Aerial crown-view tile of a tropical tree (Barro Colorado Island, Panama), acquired 20240813:
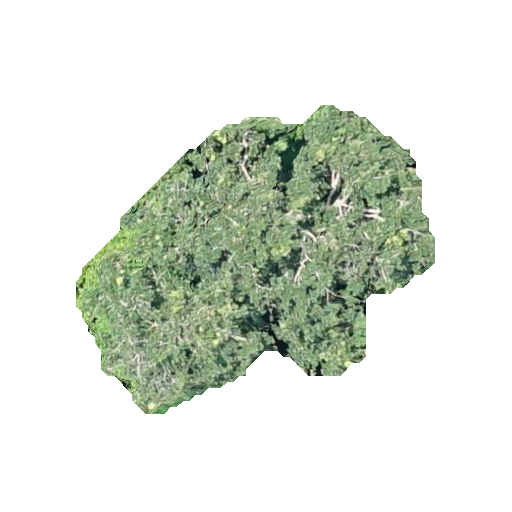
Species: Pachira sessilis
GBIF accepted scientific name: Pachira sessilis
Crown area: 107.955 m²